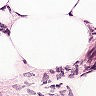
Metastatic tissue present: no